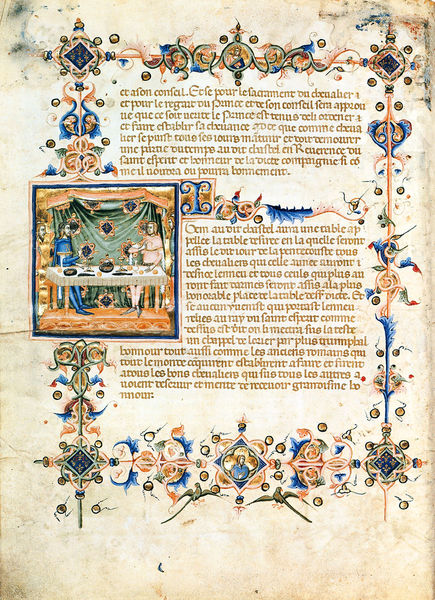
Titel: Die Statuten vom Orden des Heiligen Geistes des Ludwig von Tarent. Paris, Bibliothèque Nationale de France, MS. FR. 4274
Künstler: Christoforo Orimina
Institution: Paris, Bibliothèque Nationale
Schlagwörter: blau, mann, vogel, weiß, grün, menschen, bunt, männer, orange, szene, tisch, ornament, teller, bild, tischtuch, vorhang, vögel, haare, kanne, schrift, figuren, tafel, inschrift, ornamente, verzierung, buch, seite, text, buchstaben, beschriftung, initiale, mahl, mahlzeit, ritter, buchdruck, buchseite, mittelalter, zeilen, fraktur, handschrift, abbildung, bildchen, latein, medaillons, umrandet, buchmalerei, vignetten, manuskript, bildfeld, capitale, 900, skriptum, tafelornament